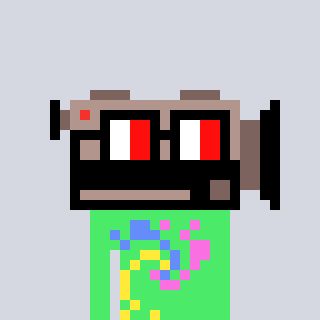
a pixel art character with square glasses with black frames and red eyes, a camcorder-shaped head and a teal-colored body on a cool background